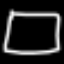
Label: square